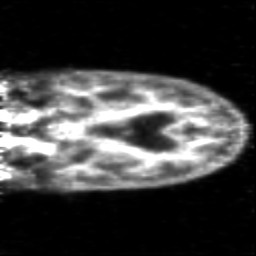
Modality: PET
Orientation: coronal
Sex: female
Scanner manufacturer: siemens